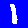
Digit: 1